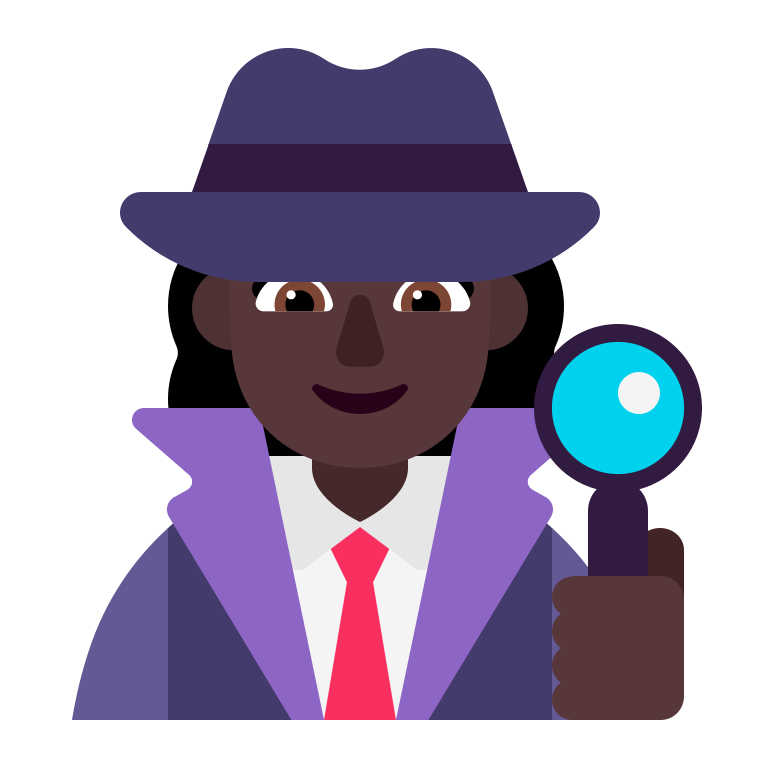
woman detective flat dark